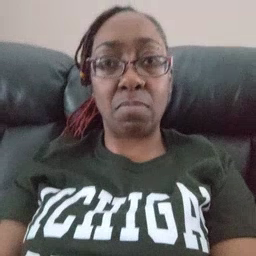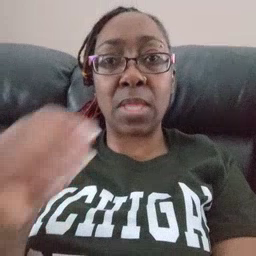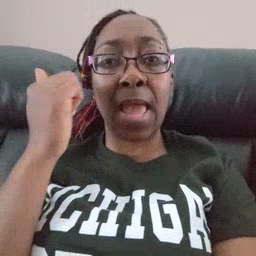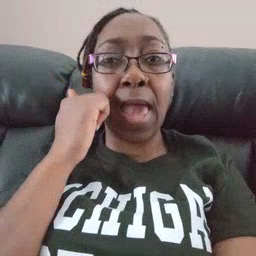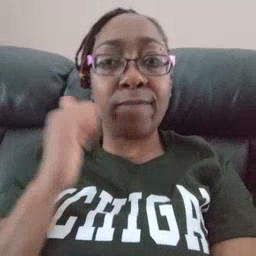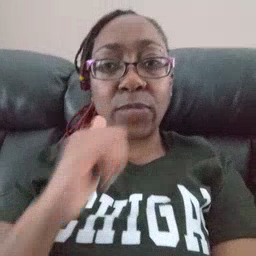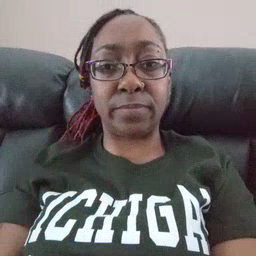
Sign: every